Question: when I do add resource in 'form A'. The resource is displayed into 'form B'. Then I need to submit the 'form B'.
I am not able to submit it. Main reason is : all the fields which is shown in 'form B' is in loop. So I am unable to give specific name for each field.

'Codes of form B'
'''
<form id="attendanceSheet" name="attendanceSheet" ng-submit="fillupAttendanceSheet(attendanceSheet.$valid)" >
<table ng-table="tableParams" class="table">
<tr ng-repeat="resource in resources">
<td data-title="'Billable Resource'" style="text-align:center"><b>{{resource.resource_name}}</b></td>
<td data-title="'Working Hours'" style="text-align:center"><input type="number" style="width: 55px;" min="0" max="8" ng-model="timeSheetTest.hour" value="8" required></td>
<td data-title="'Working Hours'" style="text-align:center"><input type="number" style="width: 55px;" ng-model="timeSheetTest.nonhour" min="0" max="8" required></td>
</tr>
</table>
<div class="span2">
<button name="loginBtn" type="submit" class="btn" type="submit">Submit Sheet</button>
</div>
</form>
'''
'codes of form B'
'''
var addTimeSheet = function(timeSheetTest) {
console.log(timeSheetTest); // here I should get the form values
}
$scope.fillupAttendanceSheet = function(isFormValid) {
if(isFormValid){
addTimeSheet($scope.timeSheetTest);
}
'''
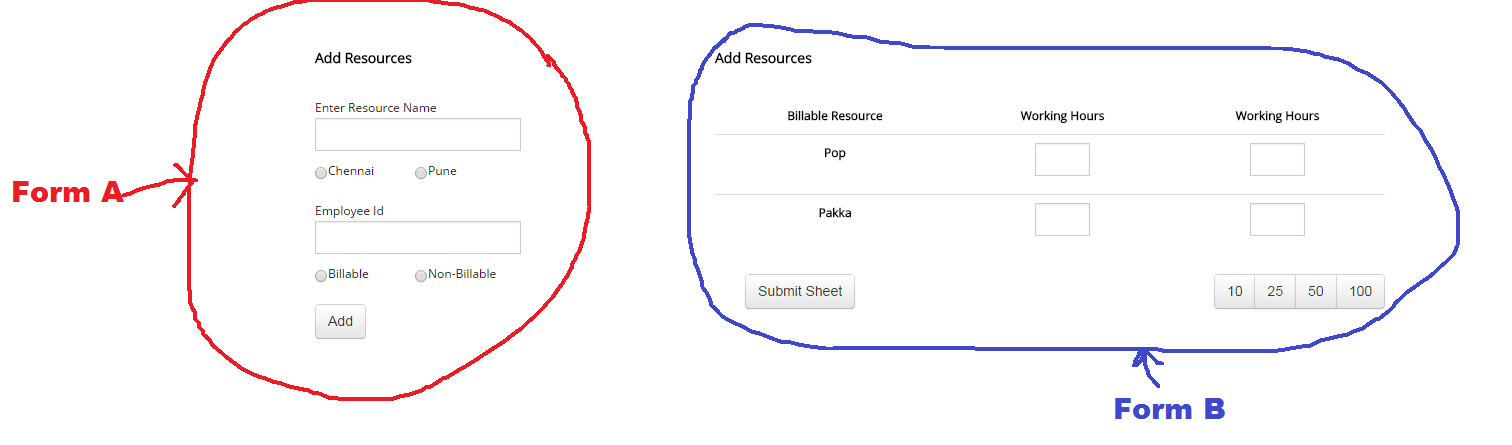
Answer: use $index to create new field for each row 'timeSheetTest[$index].hour'
'''
<input type="number" style="width: 55px;" min="0" max="8" ng-model="timeSheetTest[$index].hour" value="8" required>
'''
this way you get array of objects...